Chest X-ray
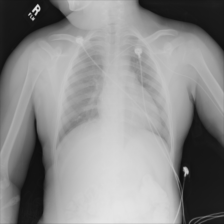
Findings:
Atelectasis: negative
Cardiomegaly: negative
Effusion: negative
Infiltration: negative
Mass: negative
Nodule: negative
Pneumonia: negative
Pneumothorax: negative
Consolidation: negative
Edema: negative
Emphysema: negative
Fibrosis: negative
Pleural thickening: negative
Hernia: negative